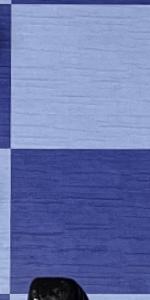
Label: Empty